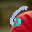
Label: 6